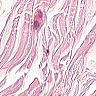
Metastatic tissue present: no